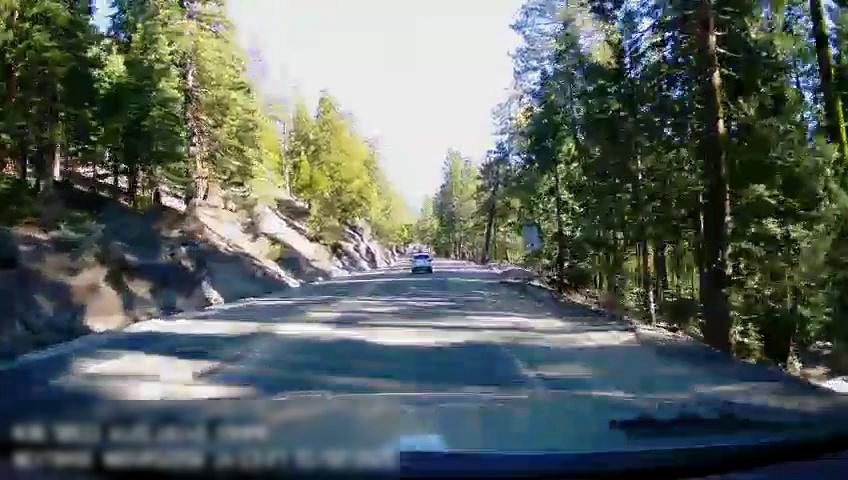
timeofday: Day
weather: Sunny
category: Drivable Space
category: Vehicles | SUV
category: Lanes | Current Lane